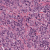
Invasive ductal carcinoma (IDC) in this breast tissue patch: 1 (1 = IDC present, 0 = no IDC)